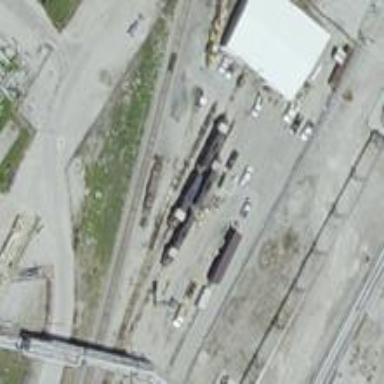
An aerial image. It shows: Railway yard.